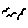
Label: bird